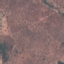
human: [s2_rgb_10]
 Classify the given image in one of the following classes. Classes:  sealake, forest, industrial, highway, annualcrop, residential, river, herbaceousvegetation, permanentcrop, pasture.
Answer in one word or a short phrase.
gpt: HerbaceousVegetation